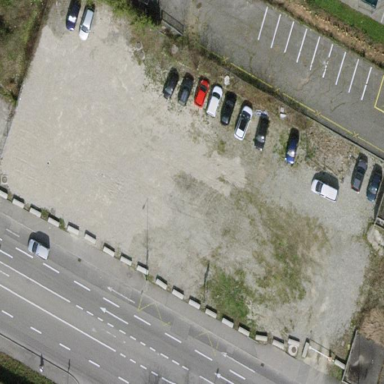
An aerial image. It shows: Parking area with surface.